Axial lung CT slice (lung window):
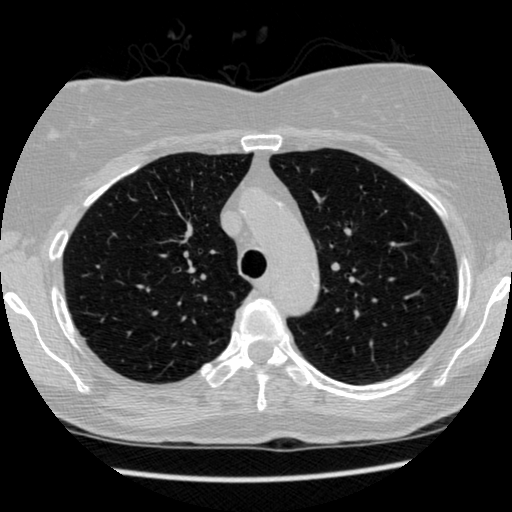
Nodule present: no